Field crop: maize
Growth stage: 1
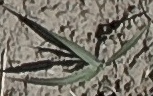
Species: sorghum